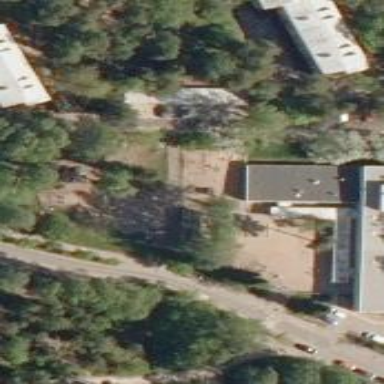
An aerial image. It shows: Kindergarten building.